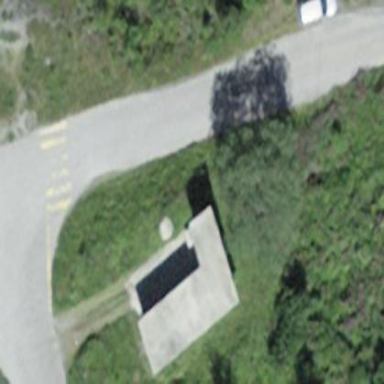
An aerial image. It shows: Service building.